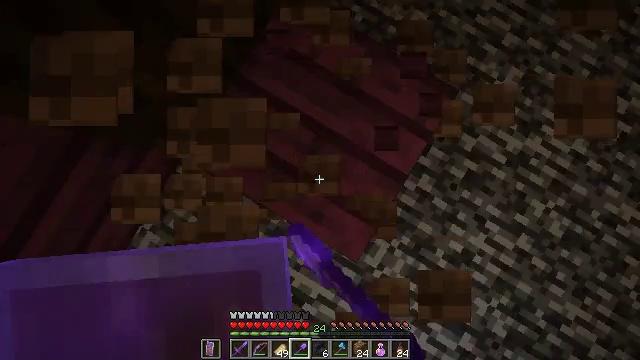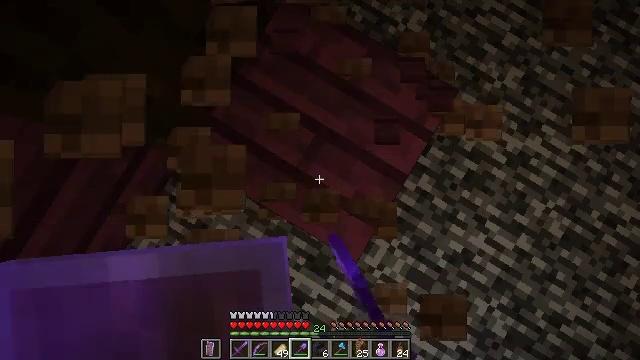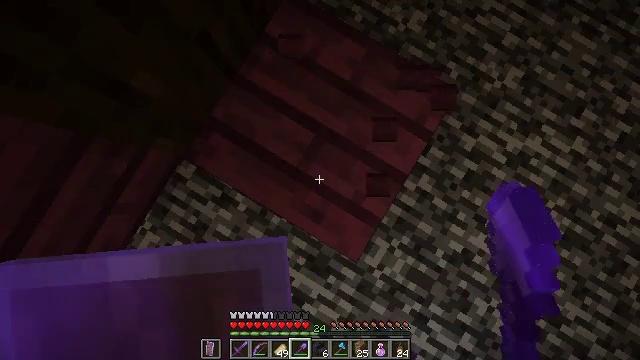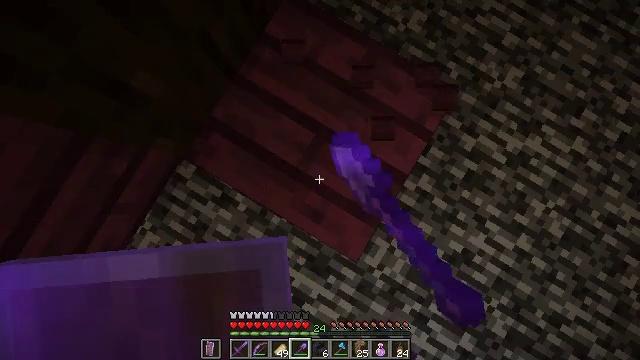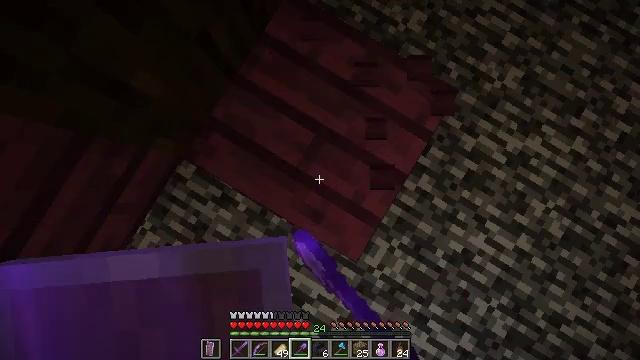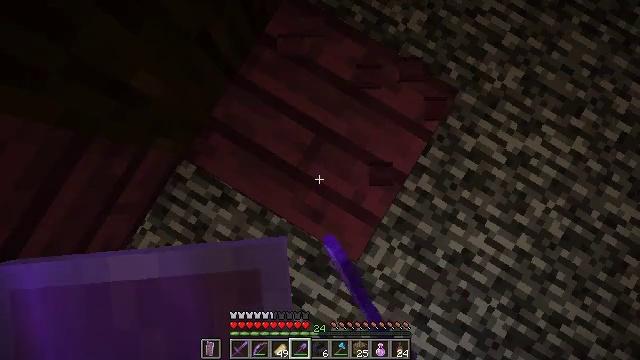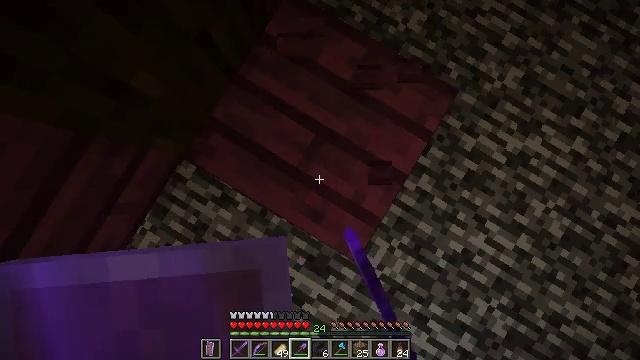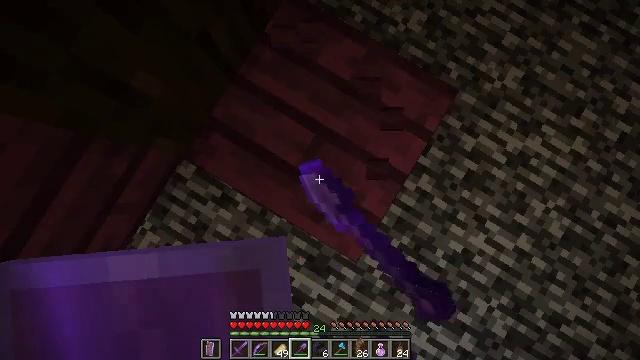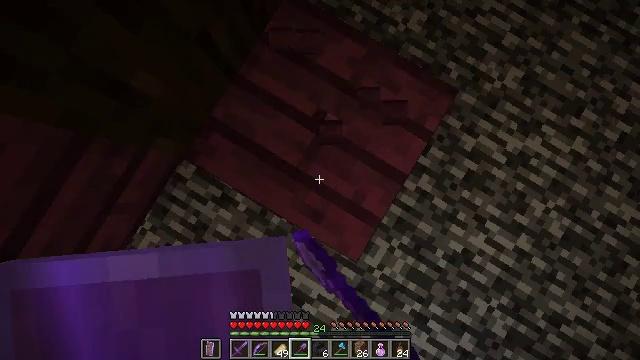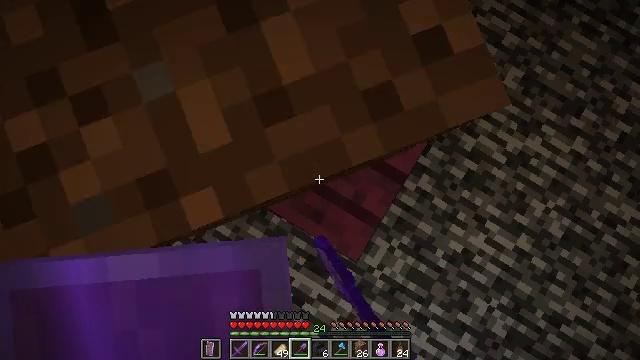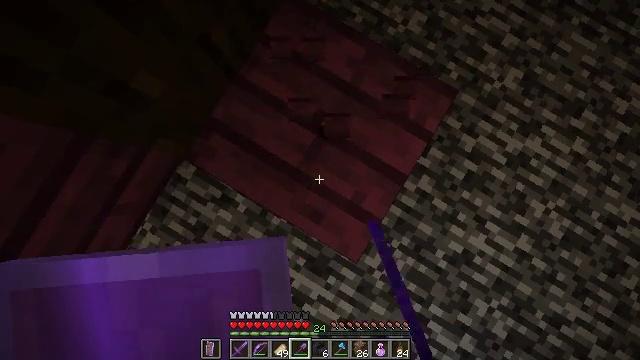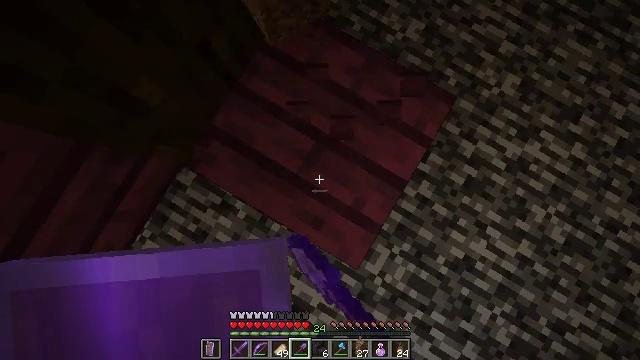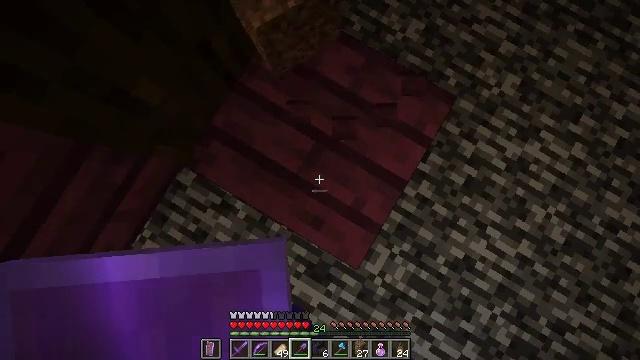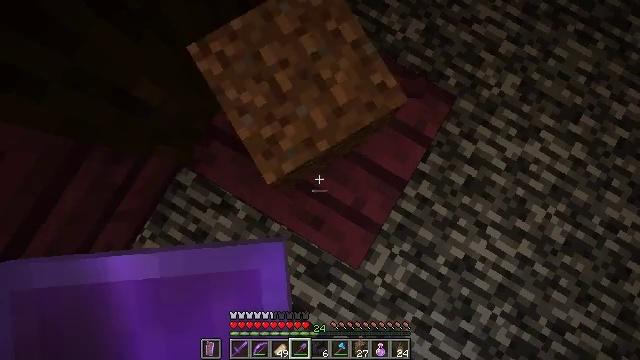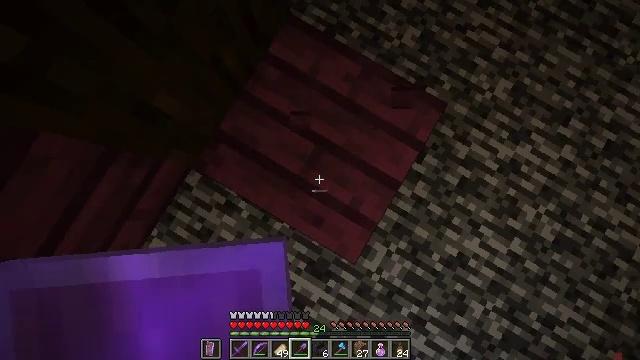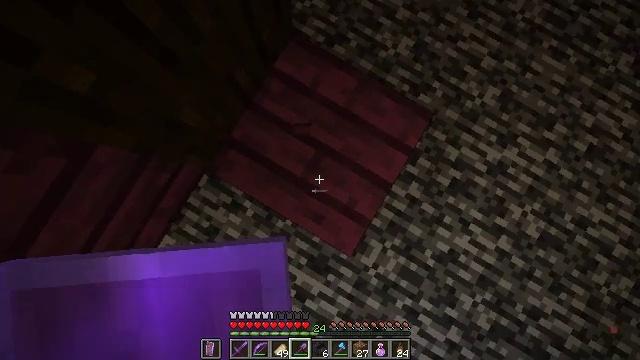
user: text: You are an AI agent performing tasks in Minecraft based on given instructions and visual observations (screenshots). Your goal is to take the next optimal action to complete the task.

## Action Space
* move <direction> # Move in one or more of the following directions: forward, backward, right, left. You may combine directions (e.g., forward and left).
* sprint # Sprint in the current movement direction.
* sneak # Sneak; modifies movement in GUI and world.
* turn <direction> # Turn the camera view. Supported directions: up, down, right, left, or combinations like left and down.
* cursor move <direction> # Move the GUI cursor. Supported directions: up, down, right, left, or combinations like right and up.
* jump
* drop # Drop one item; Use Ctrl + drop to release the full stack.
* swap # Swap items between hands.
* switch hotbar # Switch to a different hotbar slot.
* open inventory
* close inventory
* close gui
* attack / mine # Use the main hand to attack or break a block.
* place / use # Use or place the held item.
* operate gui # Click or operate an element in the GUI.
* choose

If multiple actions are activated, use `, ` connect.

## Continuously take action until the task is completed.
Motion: motion action
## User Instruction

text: Collect crimson planks from the environment.
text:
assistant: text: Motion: sneak, attack / mine
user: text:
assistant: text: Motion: sneak, attack / mine
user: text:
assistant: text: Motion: sneak, attack / mine
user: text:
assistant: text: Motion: sneak, attack / mine
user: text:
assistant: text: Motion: sneak, attack / mine
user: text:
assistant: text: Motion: sneak, attack / mine
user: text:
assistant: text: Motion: sneak, attack / mine
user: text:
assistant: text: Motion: sneak, attack / mine
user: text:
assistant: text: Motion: sneak, attack / mine
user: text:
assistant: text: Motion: sneak, attack / mine
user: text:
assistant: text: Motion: sneak, turn up
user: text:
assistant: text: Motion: sneak
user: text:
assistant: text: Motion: no_op
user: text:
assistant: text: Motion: no_op
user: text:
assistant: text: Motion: no_op
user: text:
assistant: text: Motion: no_op
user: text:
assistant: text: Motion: no_op
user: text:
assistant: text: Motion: no_op
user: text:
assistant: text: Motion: no_op
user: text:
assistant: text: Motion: no_op
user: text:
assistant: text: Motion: no_op
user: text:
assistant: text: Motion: no_op
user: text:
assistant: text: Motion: no_op
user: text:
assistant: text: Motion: no_op
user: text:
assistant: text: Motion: no_op
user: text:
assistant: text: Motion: no_op
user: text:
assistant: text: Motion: no_op
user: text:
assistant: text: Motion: no_op
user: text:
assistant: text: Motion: no_op
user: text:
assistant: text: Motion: no_op